Question: At compile time it show no problem but after running a program, it shows following error in console.
'''
For the "/" route, the "home" property, if non-null, is used
'''
Here is my code:
'''
import 'package:flutter/material.dart';
void main() => runApp(MyApp());
class MyApp extends StatelessWidget {
@override
Widget build(BuildContext context) {
return MaterialApp(
title: 'Hello world',
);
}
}
'''
I am new in flutter and i want to know reasons why flutter give this error?

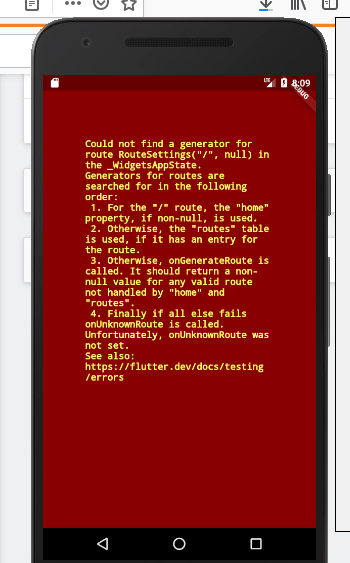
Answer: This error occurs because you don't have either 'routes' or 'home' properties in the 'MaterialApp' class, so you can add either home property with the class that has build method that container 'Scaffold' class.
so the easiest way, (if you don't have routes for multiple screens) is to add a 'home' property like this:
'''
import 'package:flutter/material.dart';
void main() => runApp(MyApp());
class MyApp extends StatelessWidget {
@override
Widget build(BuildContext context) {
return MaterialApp(
title: 'Hello world',
home: YourClassName(),
);
}
}
'''
After that, you can create 'YourClassName' and it could be a stateless or stateful widget like this example:
'''
class YourClassName extends StatelessWidget {
@override
Widget build(BuildContext context) {
return Scaffold(
body: Center(child: Text("some text")),
);
}
}
'''
I wish that helps you
---